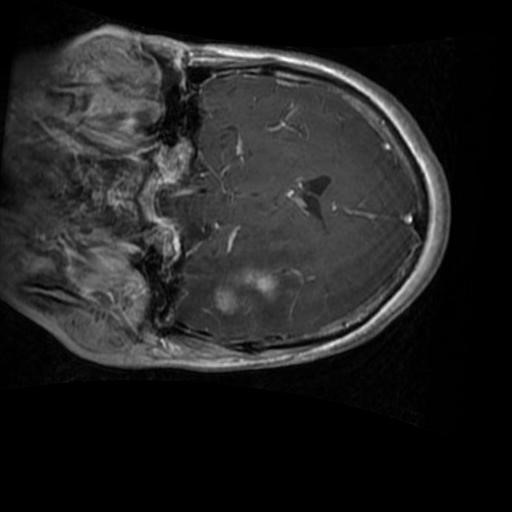
Label: brain_glioma